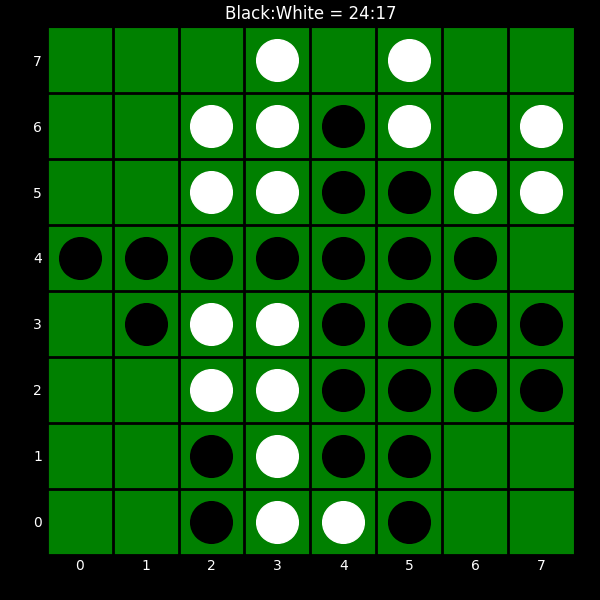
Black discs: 24
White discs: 17